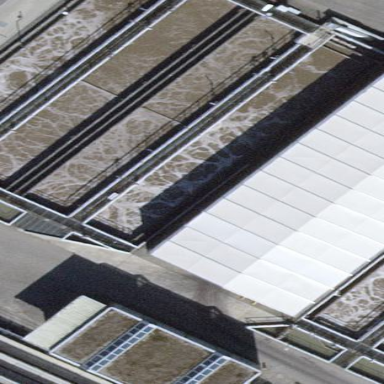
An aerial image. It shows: View of wastewater plant.